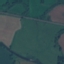
Label: Pasture